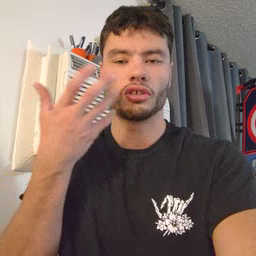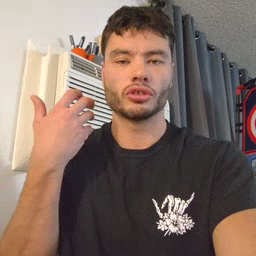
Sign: tiger